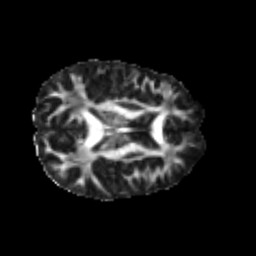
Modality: FA
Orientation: axial
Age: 29
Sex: male
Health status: healthy